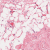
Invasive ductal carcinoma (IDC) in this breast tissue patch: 0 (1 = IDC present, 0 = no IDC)